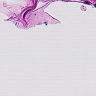
Metastatic tissue present: no